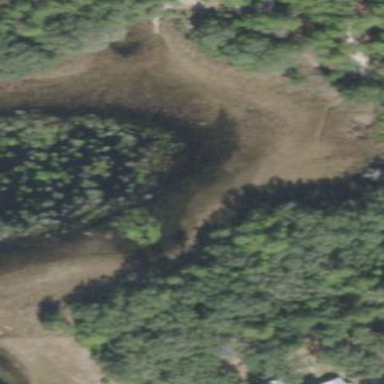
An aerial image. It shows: Beautiful wet meadow natural wetland.